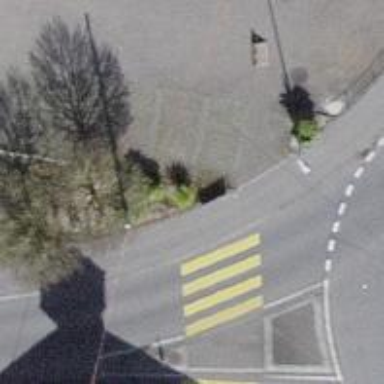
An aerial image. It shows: Zebra crossing on footway.